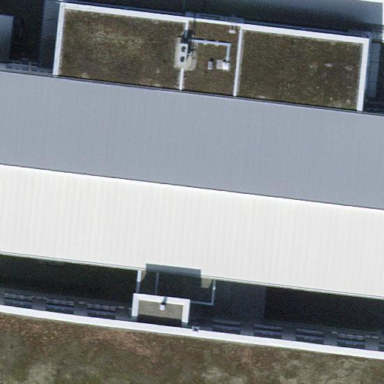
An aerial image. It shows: Industrial building.